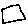
Label: square